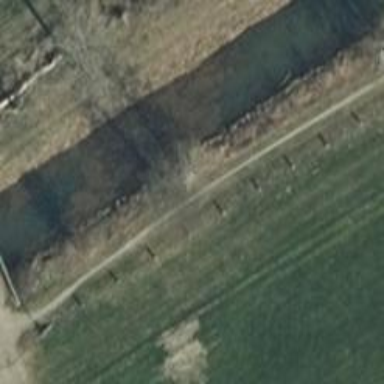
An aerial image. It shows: Ground path.